Question: I've seen it on Dolphin Browser. There're some gestures that're already created by default. They will redraw themselves so that users know where to begin drawing. I've noticed that in Gesture object, there's a method named toPath(). But I have no clue how to use it and I'm not sure if I'm on the right track. Can somebody tell me how to do it? Thanks. You can take a look at the picture below.

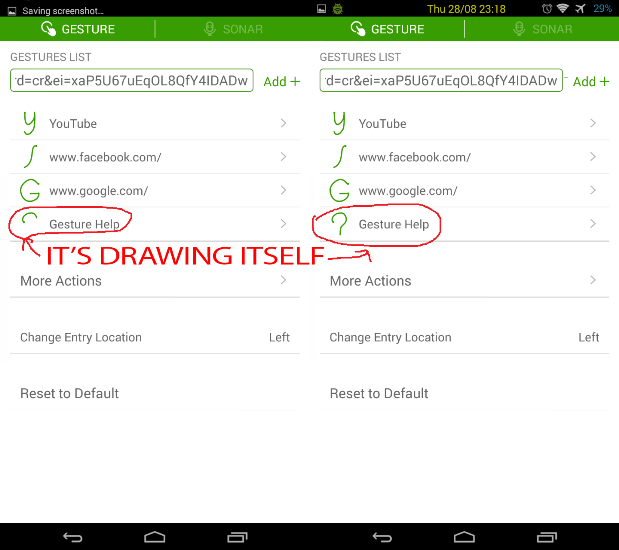
Answer: First of all I would suggest to take a look at app from SDK samples. It has exactly that is shown in your question (small gesture thumbnails).
I've slightly extended that example to make usage of 'Gesture' APIs more clear:
Add the following code into from sample:
'''
@Override
protected void onListItemClick(ListView l, View v, int position, long id) {
super.onListItemClick(l, v, position, id);
final Intent intent = new Intent(getApplicationContext(), ShowGestureActivity.class);
intent.putExtra(ShowGestureActivity.GESTURE_NAME_EXTRA, ((NamedGesture)v.getTag()).name);
startActivity(intent);
}
'''
It will launch new test activity :
'''
public class ShowGestureActivity extends Activity {
public static final String GESTURE_NAME_EXTRA = "gesture_extra";
private Gesture mGesture = null;
private FrameLayout mContainer;
private MyPathView mMyPathView;
@Override
protected void onCreate(Bundle savedInstanceState) {
super.onCreate(savedInstanceState);
setContentView(R.layout.show_gesture);
final ArrayList<Gesture> gestures = GestureBuilderActivity.getStore()
.getGestures(getIntent().getStringExtra(GESTURE_NAME_EXTRA));
if (gestures.size() == 1) {
mGesture = gestures.get(0);
} else {
Toast.makeText(getApplicationContext(), "No gesture available!", Toast.LENGTH_LONG).show();
}
mContainer = (FrameLayout) findViewById(R.id.container);
mMyPathView = (MyPathView) findViewById(R.id.myPathView);
}
@Override
public boolean onCreateOptionsMenu(Menu menu) {
getMenuInflater().inflate(R.menu.show_gesture_menu, menu);
return true;
}
@Override
public boolean onOptionsItemSelected(MenuItem item) {
final int id = item.getItemId();
if (mGesture == null) {
return false;
}
switch (id) {
case R.id.action_show_gesture_bmp:
final Bitmap gestureBmp = mGesture.toBitmap(mContainer.getWidth(), mContainer.getHeight(),
getResources().getDimensionPixelSize(R.dimen.gesture_thumbnail_inset), Color.YELLOW);
mMyPathView.setVisibility(View.GONE);
mContainer.setBackground(new BitmapDrawable(getResources(), gestureBmp));
return true;
case R.id.action_show_gesture_path:
mMyPathView.setPath(mGesture.toPath(mContainer.getWidth(), mContainer.getHeight(),
getResources().getDimensionPixelSize(R.dimen.gesture_thumbnail_inset), 10));
mMyPathView.setVisibility(View.VISIBLE);
mContainer.setBackground(null);
return true;
}
return super.onOptionsItemSelected(item);
}
}
'''
In 'onOptionsItemSelected' you can see usage of both 'Gesture' methods available for drawing. Seems 'toBitmap' is quite clear ( app itself uses that method for gestures thumbnails display in the list).
Regarding 'toPath': it provides you with the path which corresponds to the 'Gesture'. After that you can use that path for drawing as you want. 'MyPathView' from test activity above provides easiest way of doing so:
'''
public class MyPathView extends View {
private Paint mPaint;
private Path mPath = null;
public MyPathView(Context context) {
super(context);
init(null, 0);
}
public MyPathView(Context context, AttributeSet attrs) {
super(context, attrs);
init(attrs, 0);
}
public MyPathView(Context context, AttributeSet attrs, int defStyle) {
super(context, attrs, defStyle);
init(attrs, defStyle);
}
private void init(AttributeSet attrs, int defStyle) {
mPaint = new Paint();
mPaint.setColor(Color.YELLOW);
mPaint.setStyle(Paint.Style.STROKE);
mPaint.setStrokeWidth(getResources().getDimensionPixelSize(R.dimen.paint_width));
}
public void setPath(final Path path) {
mPath = path;
invalidate();
}
@Override
protected void onDraw(Canvas canvas) {
super.onDraw(canvas);
if (mPath != null) {
canvas.drawPath(mPath, mPaint);
}
}
}
'''
And xml is (just to make example easy to compile):
'''
<FrameLayout xmlns:android="http://schemas.android.com/apk/res/android"
android:layout_width="match_parent"
android:layout_height="match_parent"
android:id="@+id/container">
<com.sandrstar.testapp.test.MyPathView
android:layout_width="match_parent"
android:layout_height="match_parent"
android:id="@+id/myPathView"
android:visibility="gone"/>
</FrameLayout>
'''
If you want to apply some kind of animation to gesture drawing, you need to get path, create custom view as described above and apply some animation method, e.g. like one described here <URL>